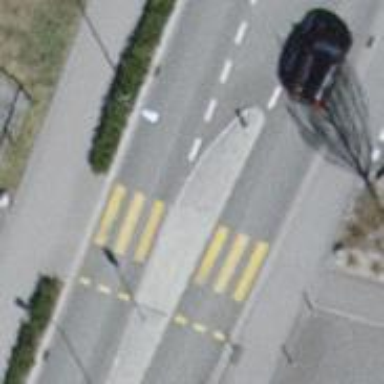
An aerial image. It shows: Crossing on asphalt cycleway.